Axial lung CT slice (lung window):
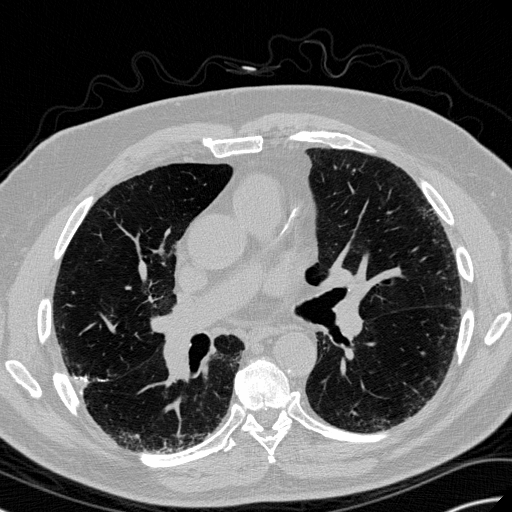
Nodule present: no